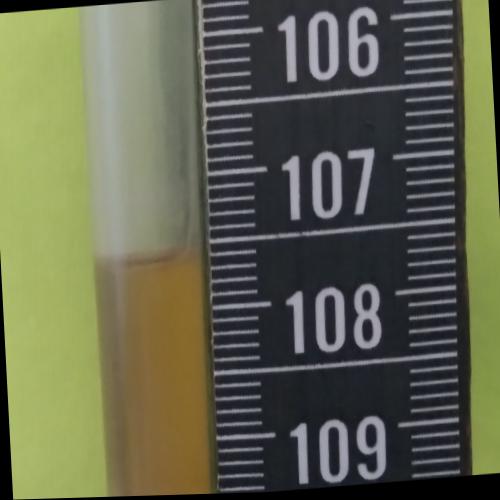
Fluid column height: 107.6 cm